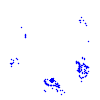
Particle: electron